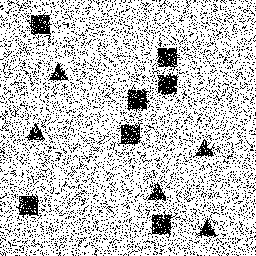
Squares: 7
Triangles: 5
Stars: 0
Total shapes: 12